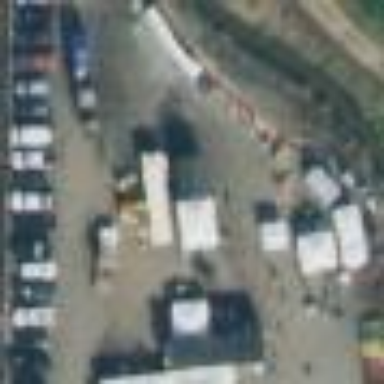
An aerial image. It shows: Marketplace.